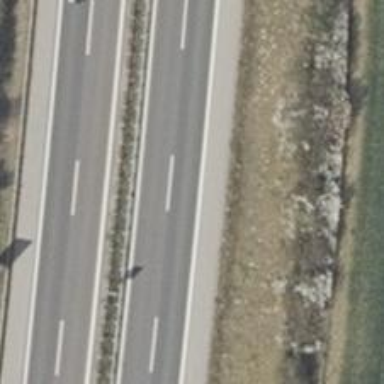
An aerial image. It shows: Asphalt motorway.